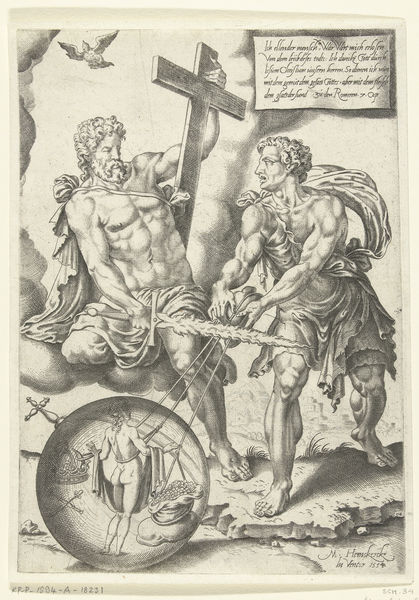
Titel: Christus redt de mens voor de zonde
Künstler: Cornelis Bosch
Standort: Amsterdam
Institution: Rijksmuseum
Schlagwörter: feuer, himmel, mann, umhang, vogel, weiß, frau, grau, männer, schwarz, zeichnung, wolke, bart, taube, erde, kirche, locken, kreis, engel, beine, zügel, schrift, muskeln, inschrift, kreuz, barfuß, radierung, schwert, kugel, götter, zeus, mittelalter, scholle, hütel, feuerschwert